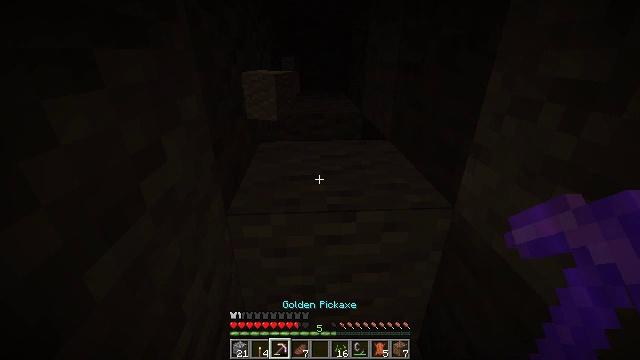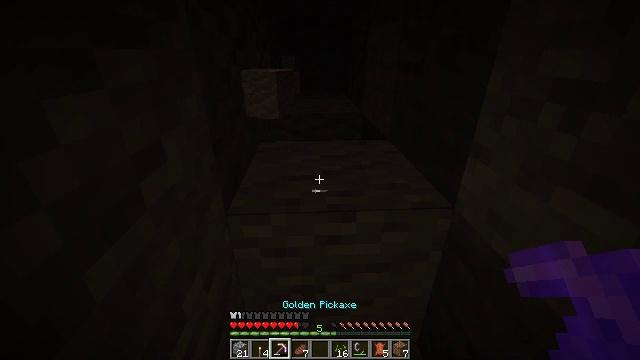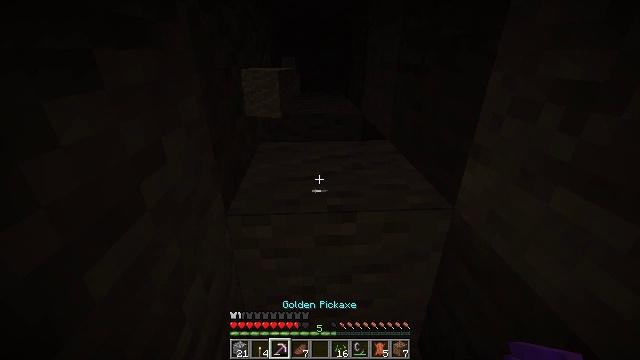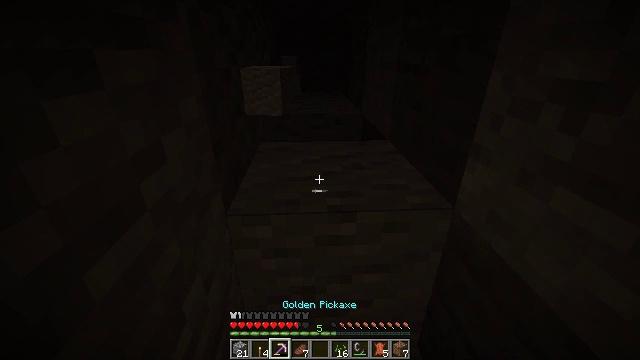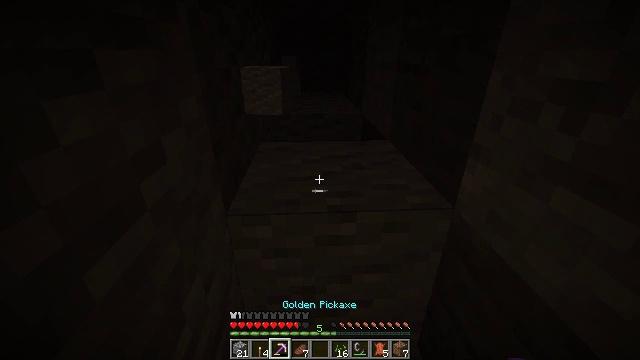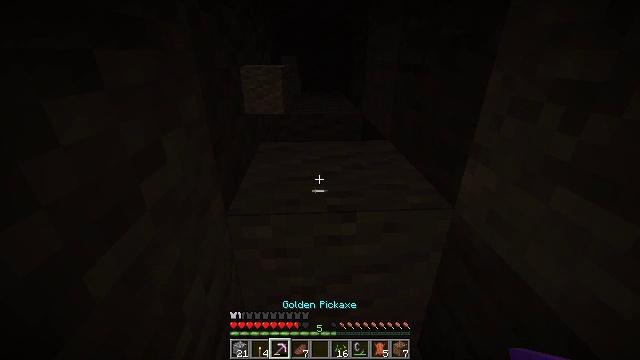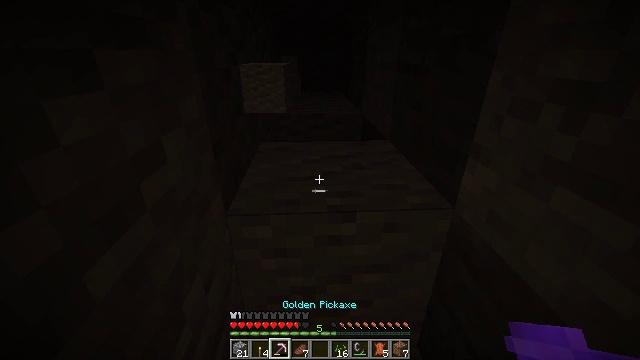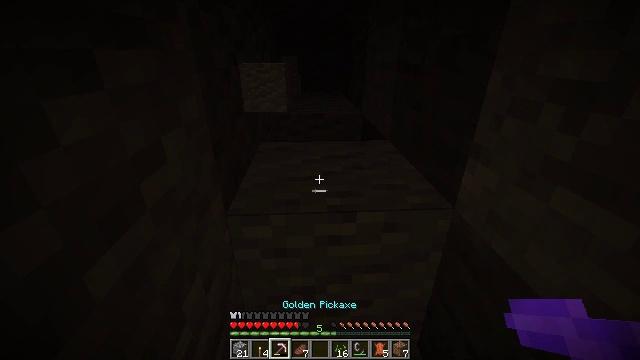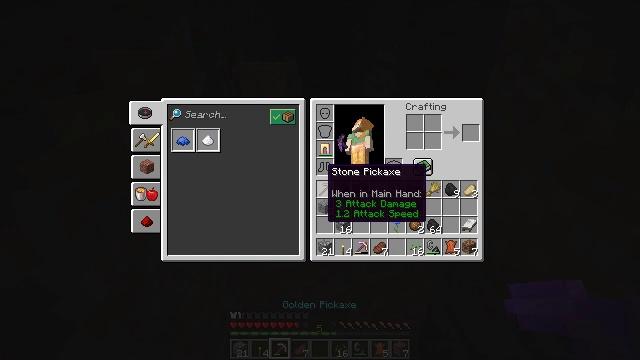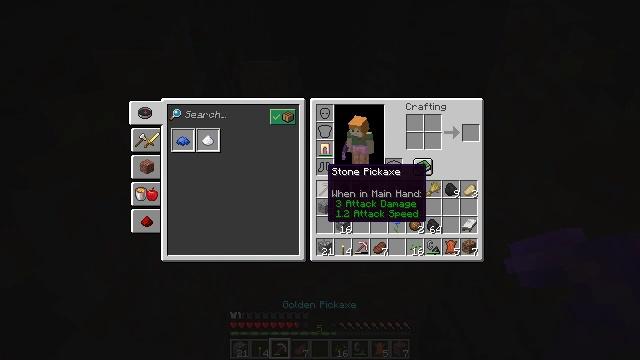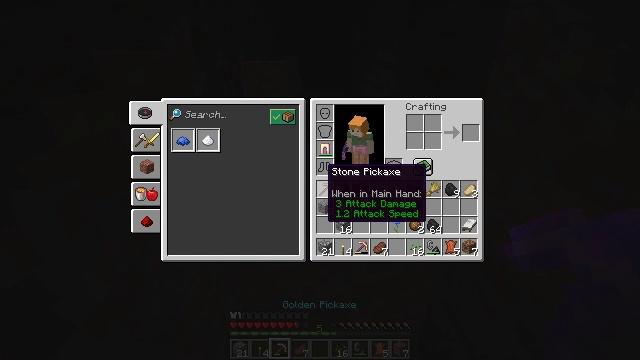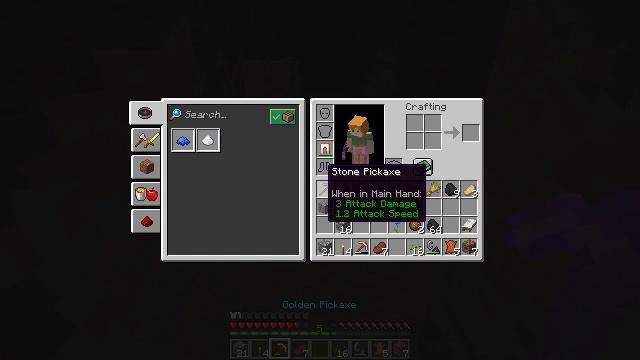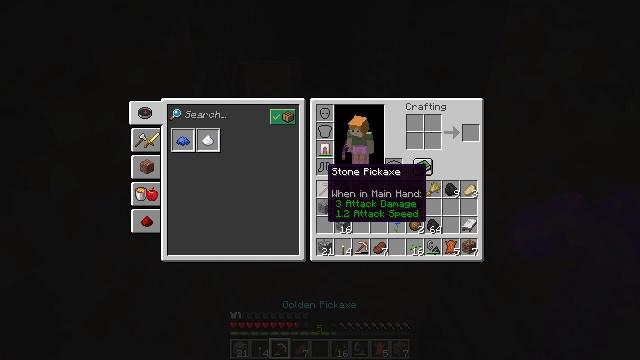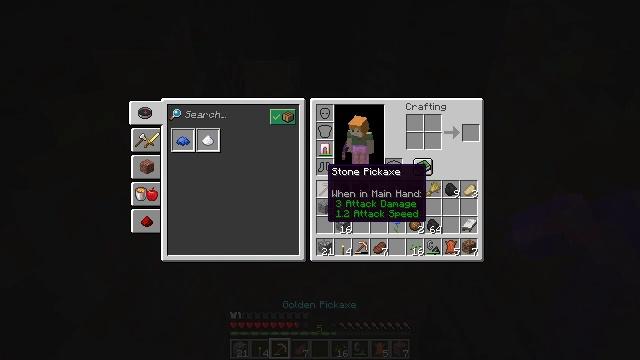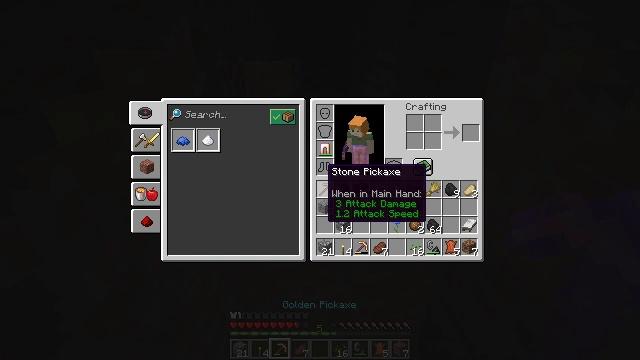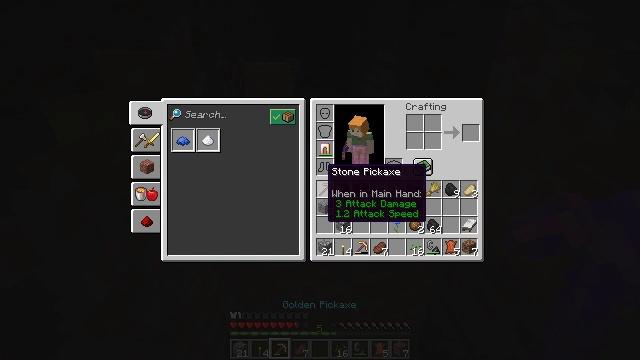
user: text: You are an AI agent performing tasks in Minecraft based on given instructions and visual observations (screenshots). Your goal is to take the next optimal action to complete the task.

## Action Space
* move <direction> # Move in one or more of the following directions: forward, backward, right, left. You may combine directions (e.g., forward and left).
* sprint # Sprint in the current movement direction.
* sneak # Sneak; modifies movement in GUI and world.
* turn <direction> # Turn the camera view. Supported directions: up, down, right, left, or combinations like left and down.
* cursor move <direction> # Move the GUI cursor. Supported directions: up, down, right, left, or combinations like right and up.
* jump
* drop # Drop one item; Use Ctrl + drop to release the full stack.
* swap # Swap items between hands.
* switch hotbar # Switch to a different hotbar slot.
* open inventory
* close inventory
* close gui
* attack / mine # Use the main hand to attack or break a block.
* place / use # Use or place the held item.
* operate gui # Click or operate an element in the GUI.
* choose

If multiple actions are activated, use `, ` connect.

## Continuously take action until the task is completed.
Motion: motion action
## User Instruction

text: Attack the andesite block to gather it.
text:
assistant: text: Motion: no_op
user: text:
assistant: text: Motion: no_op
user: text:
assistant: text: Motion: no_op
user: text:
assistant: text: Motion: no_op
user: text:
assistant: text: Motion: no_op
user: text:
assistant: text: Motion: no_op
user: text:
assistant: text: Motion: no_op
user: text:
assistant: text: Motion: open inventory
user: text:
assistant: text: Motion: open inventory
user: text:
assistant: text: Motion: open inventory
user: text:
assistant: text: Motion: open inventory
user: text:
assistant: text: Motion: no_op
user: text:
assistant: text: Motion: no_op
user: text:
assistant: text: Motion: no_op
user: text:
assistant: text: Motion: no_op
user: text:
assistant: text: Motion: no_op
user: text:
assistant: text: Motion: turn up
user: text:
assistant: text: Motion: turn up
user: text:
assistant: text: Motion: turn down
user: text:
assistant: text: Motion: turn right and down
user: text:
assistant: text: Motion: turn down
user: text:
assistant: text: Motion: no_op
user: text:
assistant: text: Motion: no_op
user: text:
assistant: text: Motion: turn down
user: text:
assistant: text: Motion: turn left and down
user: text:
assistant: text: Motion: no_op
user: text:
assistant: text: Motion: no_op
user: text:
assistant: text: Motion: no_op
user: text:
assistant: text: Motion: no_op
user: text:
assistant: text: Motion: no_op